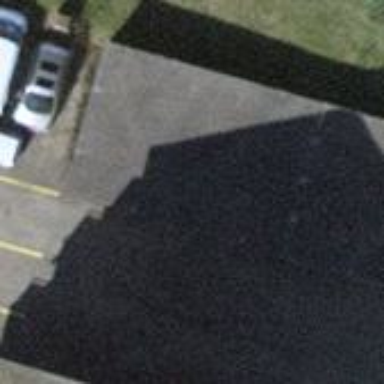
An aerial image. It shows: Garage building.